Interaction volume radius: 10 \u00c5
Interaction volume height: 10 \u00c5
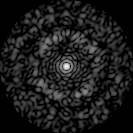
Disorder parameter: 0.8081